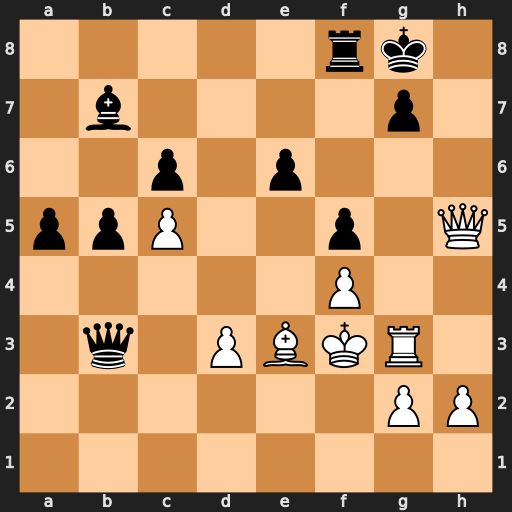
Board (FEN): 5rk1/1b4p1/2p1p3/ppP2p1Q/5P2/1q1PBKR1/6PP/8
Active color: w
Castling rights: -
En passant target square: -
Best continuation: Rxg7+ Kxg7 Bd4+ e5 Bxe5+ Rf6 Qg5+